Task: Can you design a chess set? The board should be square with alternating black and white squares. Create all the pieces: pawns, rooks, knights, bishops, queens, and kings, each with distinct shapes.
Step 3934:
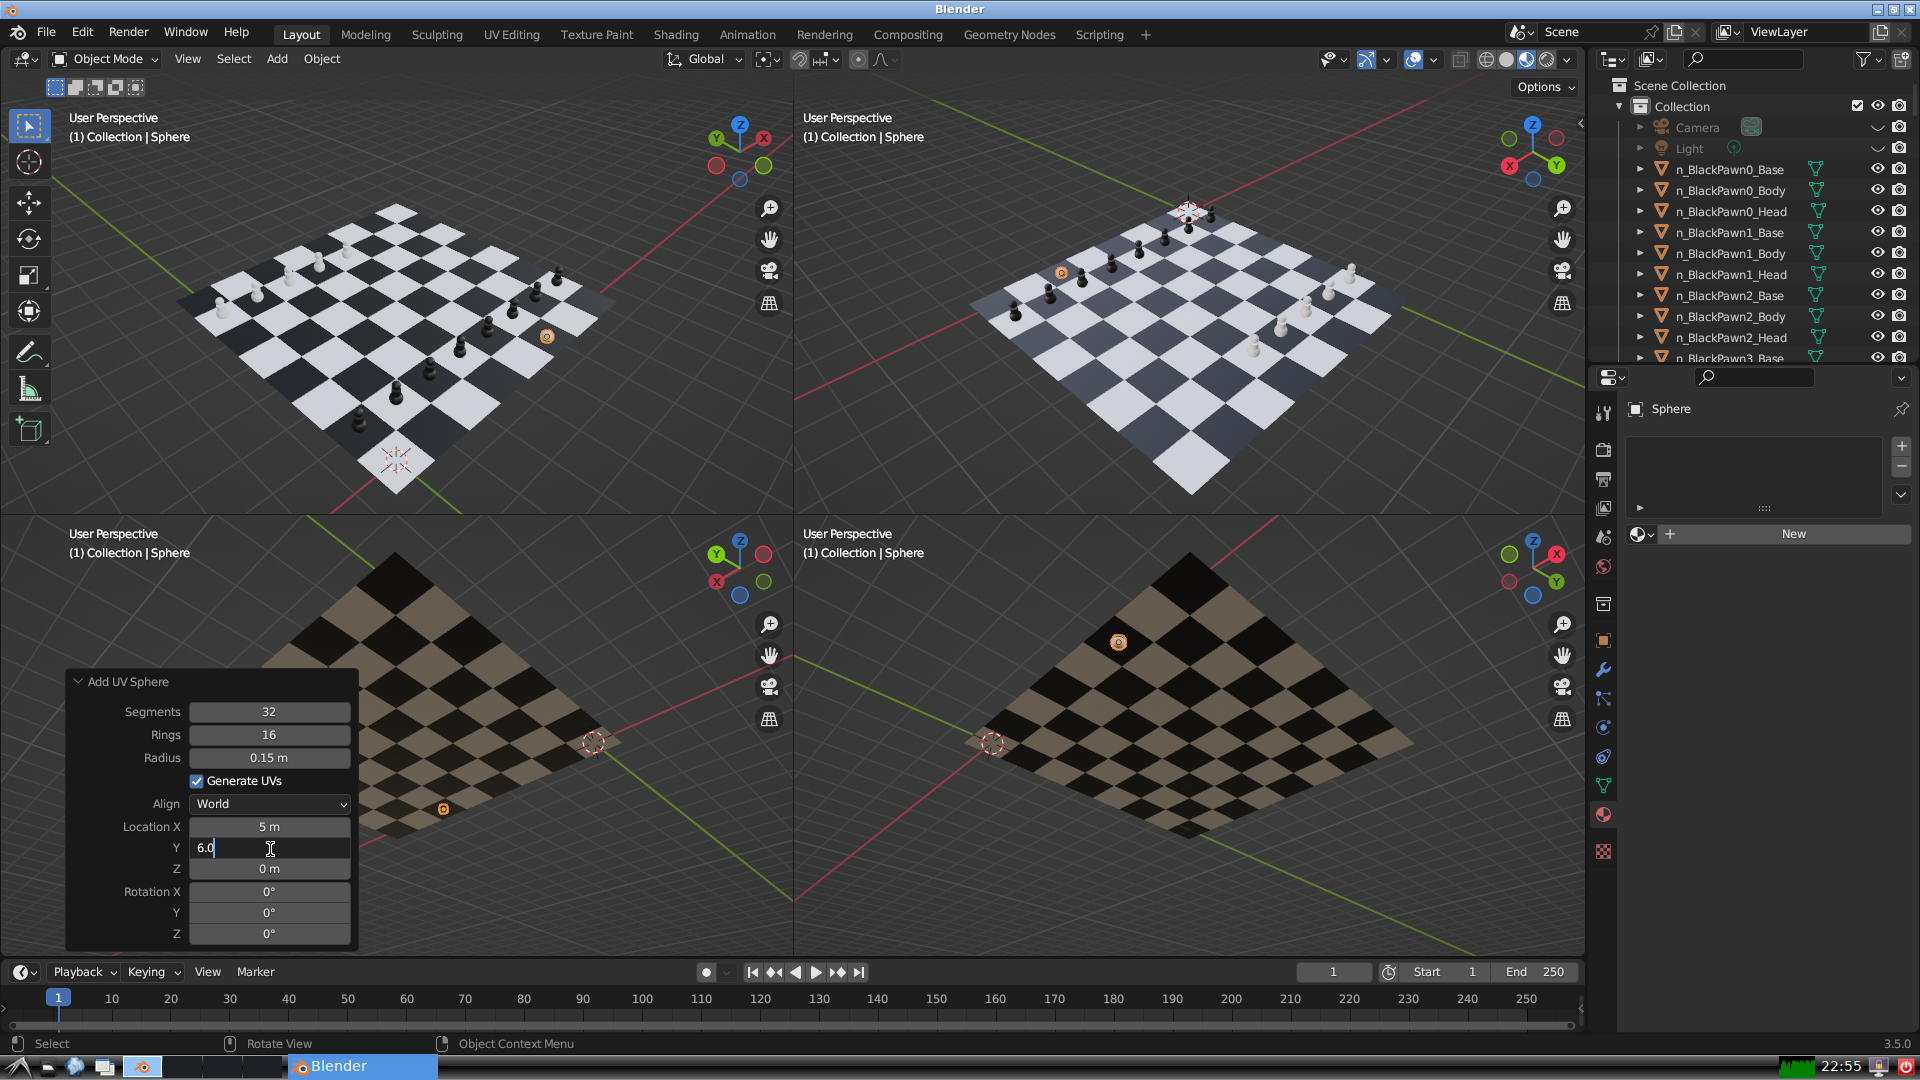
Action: {"key_press": ['Return']}